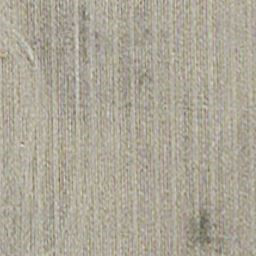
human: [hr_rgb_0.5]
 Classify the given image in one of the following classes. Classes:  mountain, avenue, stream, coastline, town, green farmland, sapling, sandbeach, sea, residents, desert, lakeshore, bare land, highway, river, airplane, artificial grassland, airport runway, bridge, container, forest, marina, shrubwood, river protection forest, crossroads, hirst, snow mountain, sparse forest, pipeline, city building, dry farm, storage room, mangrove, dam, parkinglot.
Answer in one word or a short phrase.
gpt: dry farm